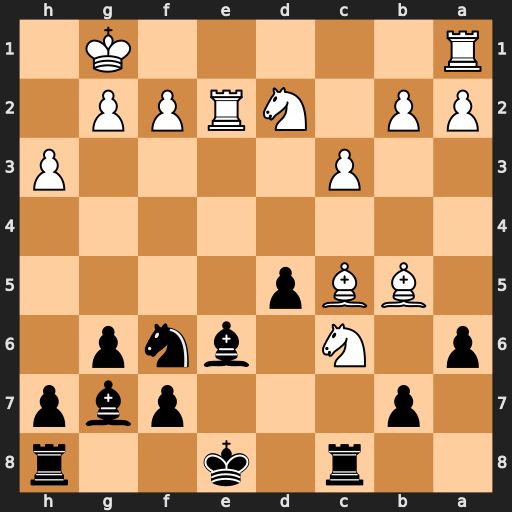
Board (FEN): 2r1k2r/1p3pbp/p1N1bnp1/1BBp4/8/2P4P/PP1NRPP1/R5K1
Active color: b
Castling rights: k
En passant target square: -
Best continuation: axb5 Nd4 Rxc5